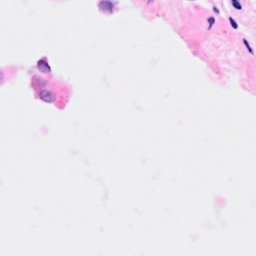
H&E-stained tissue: Breast